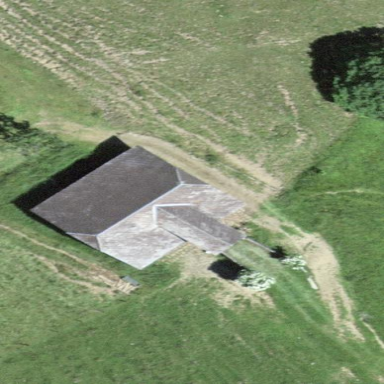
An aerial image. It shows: Farm auxiliary building.